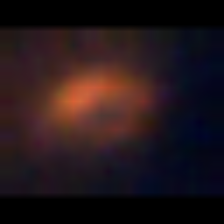
Taxon: NanoPlankton
Group: Other